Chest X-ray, AP view. Patient: 49 years old, sex M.
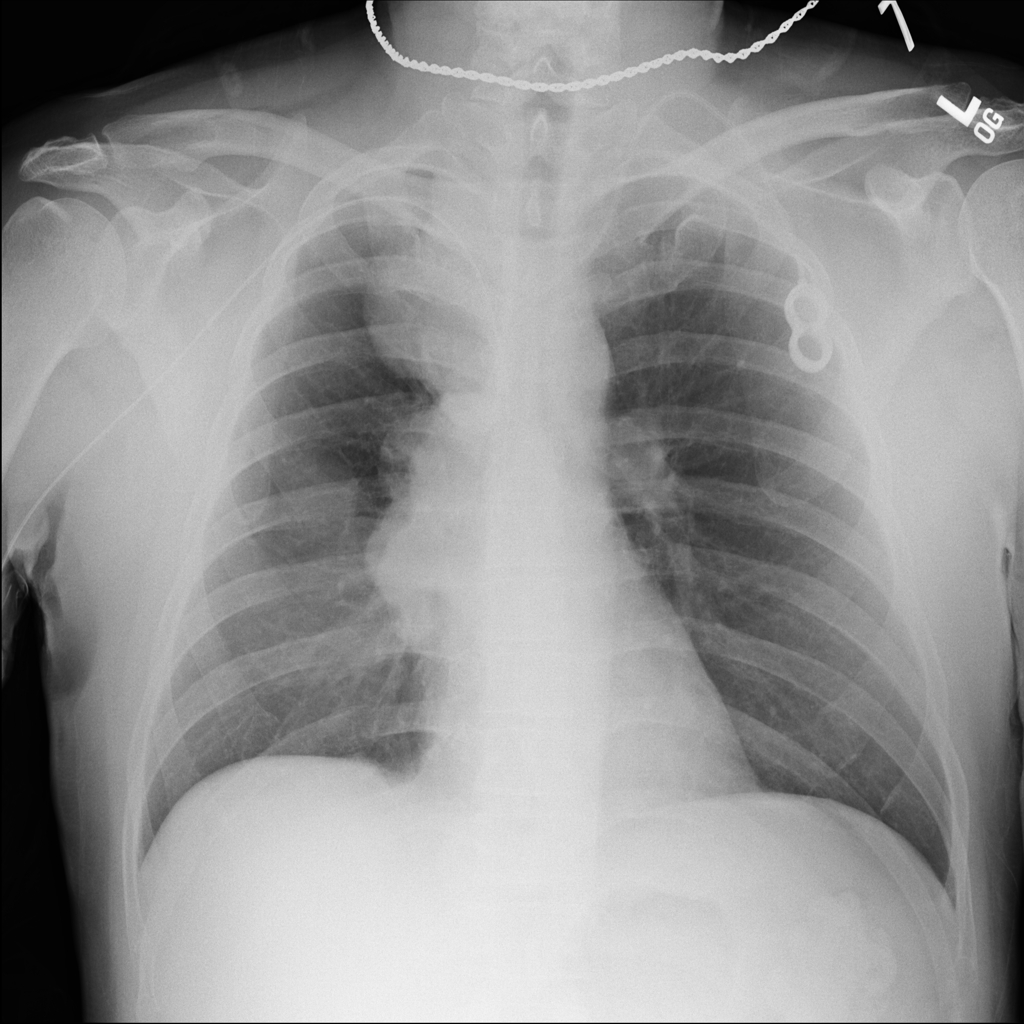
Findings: Infiltration